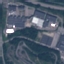
Label: Industrial